Field crop: maize
Growth stage: 2
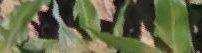
Species: maize